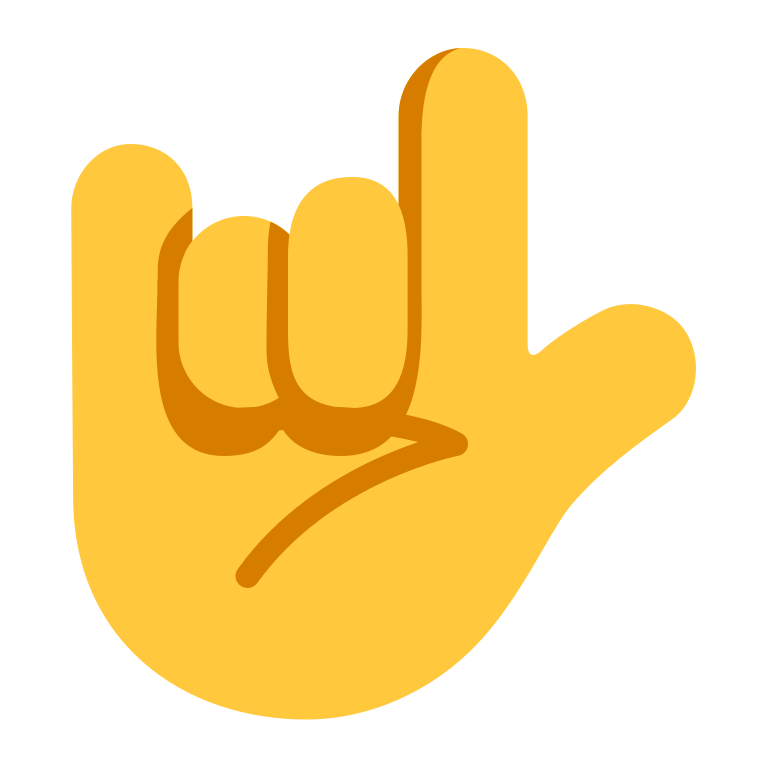
love you gesture flat default